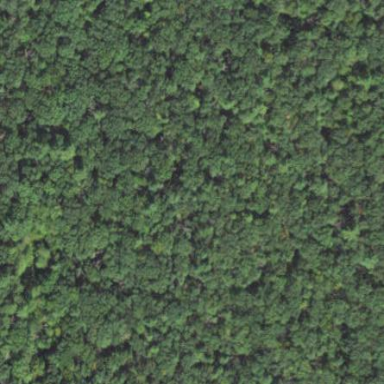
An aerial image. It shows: Mixed woodland with various types of leaves.